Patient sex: M
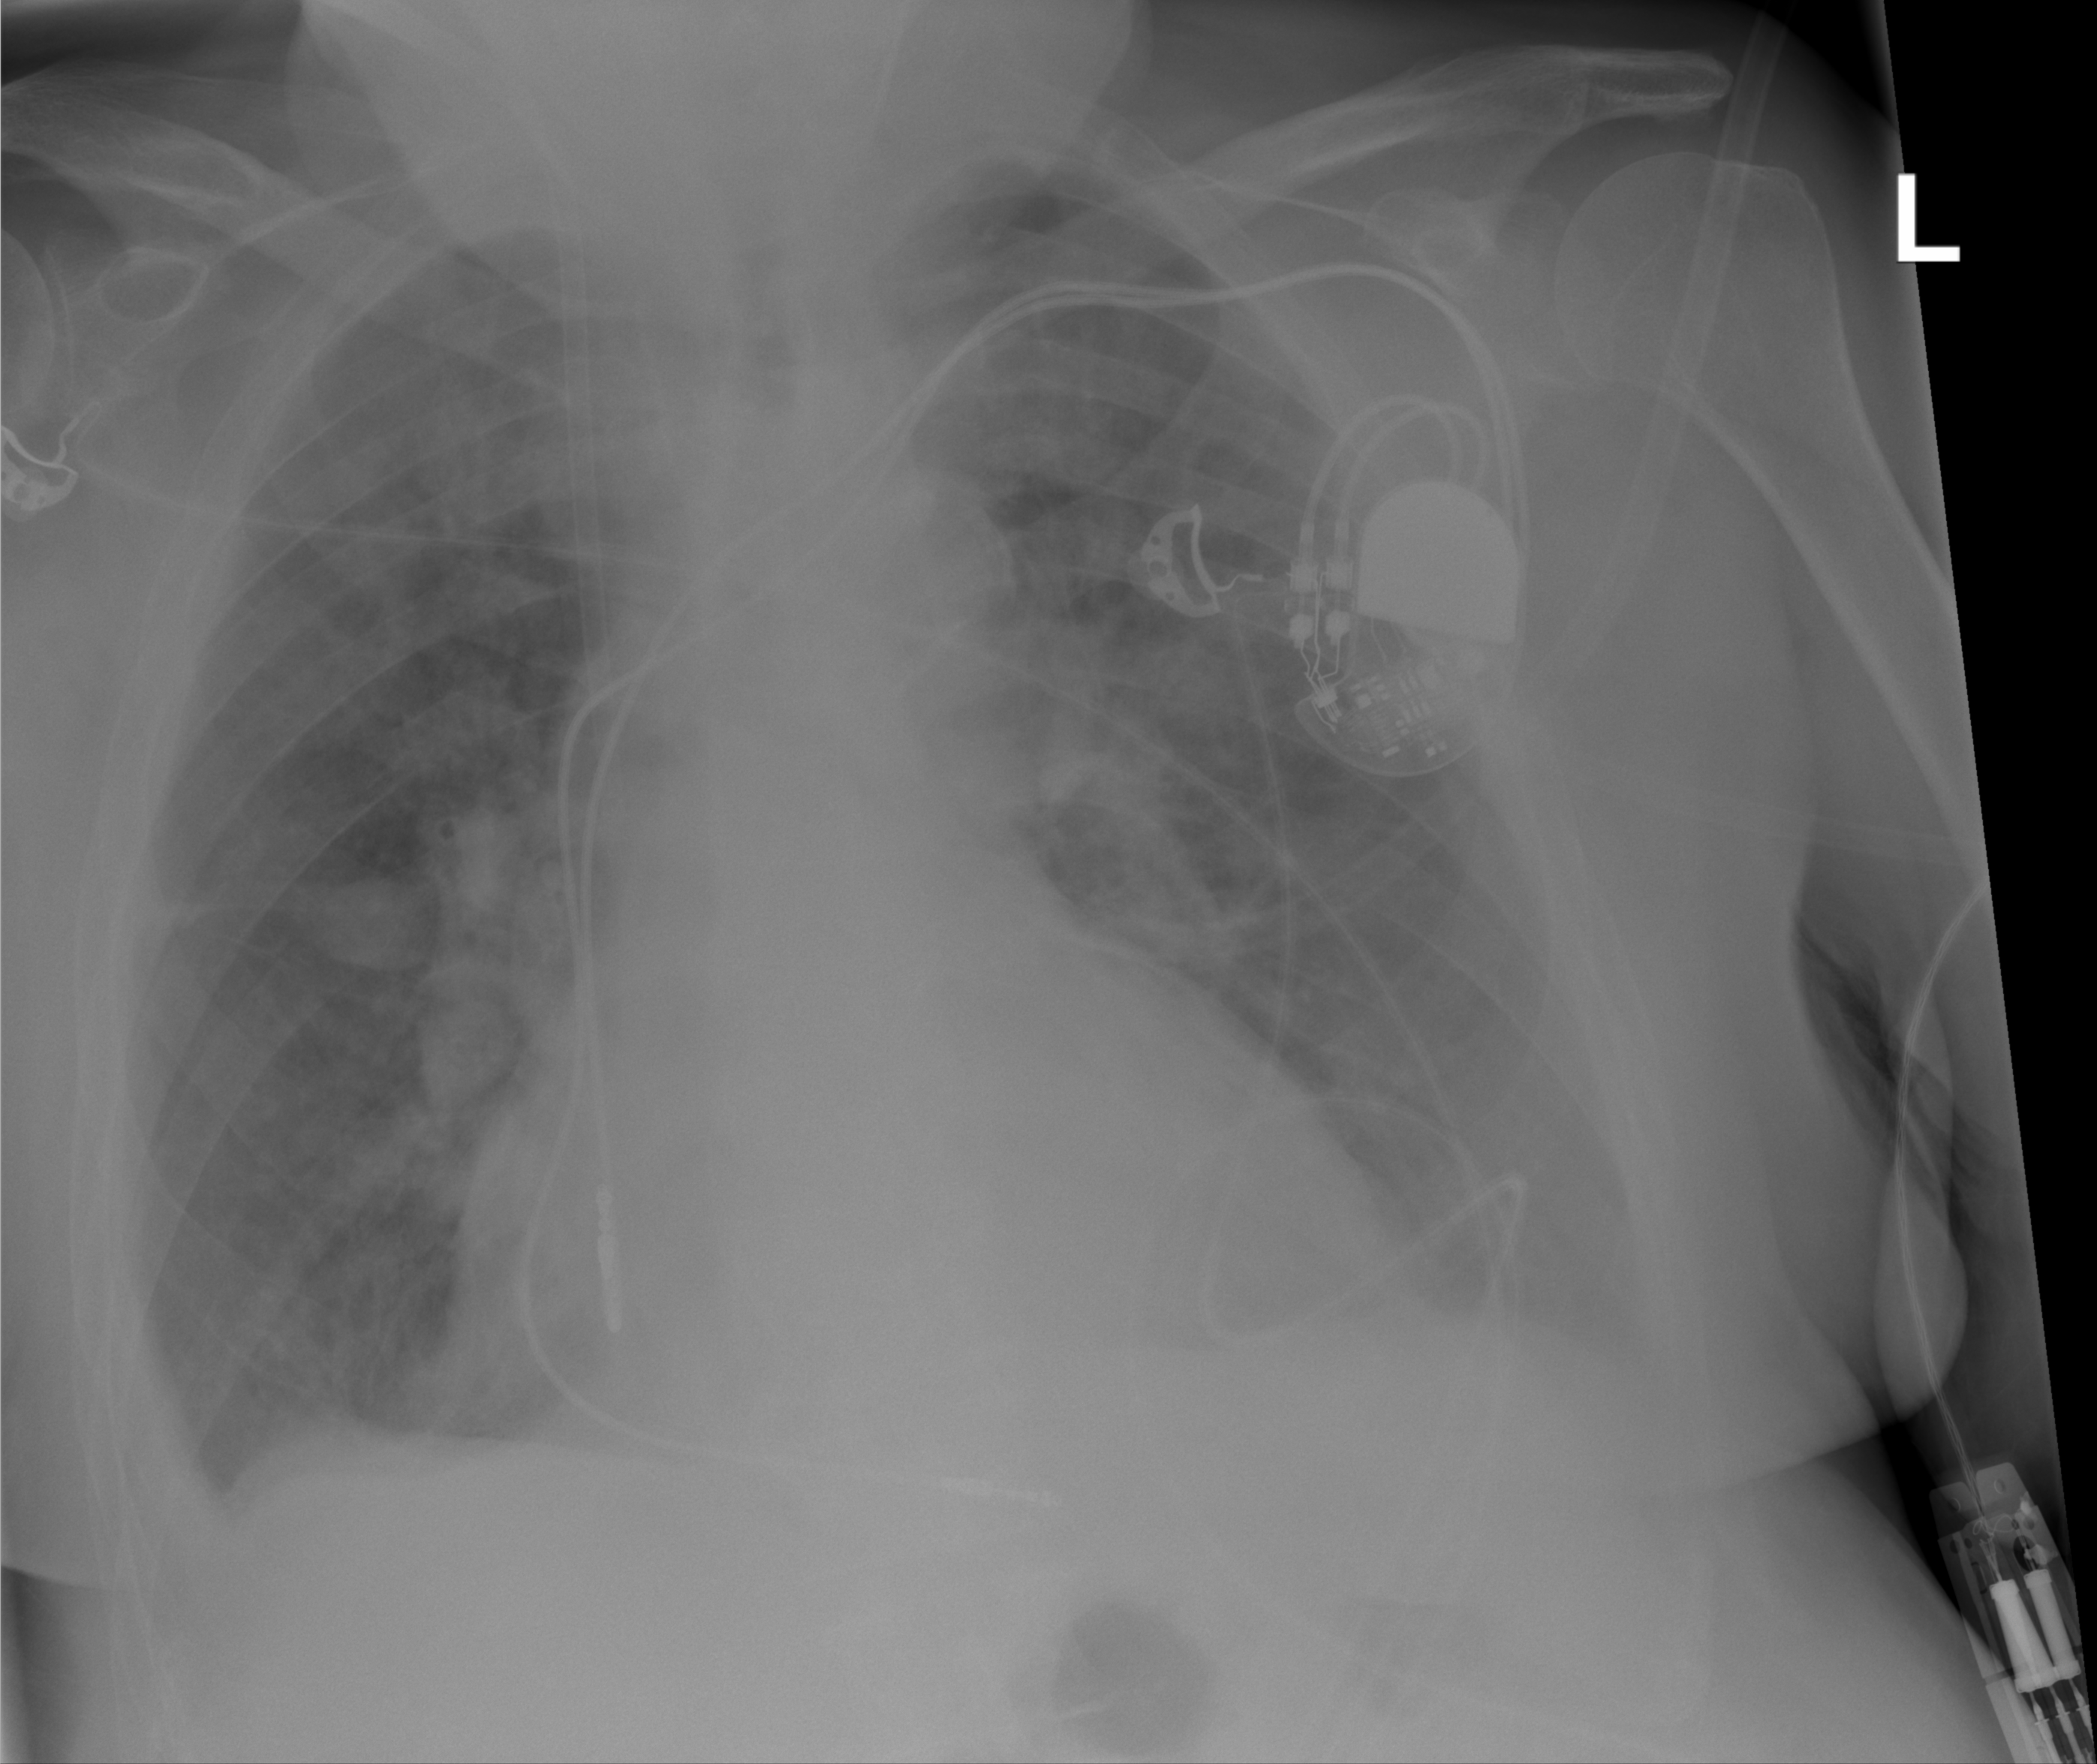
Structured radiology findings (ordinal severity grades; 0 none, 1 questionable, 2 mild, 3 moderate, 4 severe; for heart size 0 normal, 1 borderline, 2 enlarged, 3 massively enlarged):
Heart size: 2
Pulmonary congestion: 3
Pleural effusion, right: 3
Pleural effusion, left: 2
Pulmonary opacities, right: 2
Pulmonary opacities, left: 2
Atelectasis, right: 0
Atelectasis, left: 0